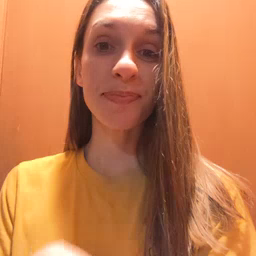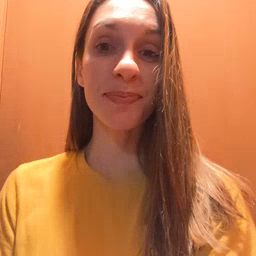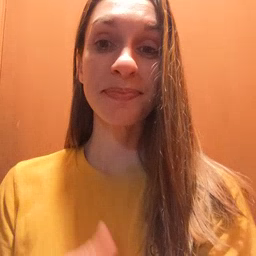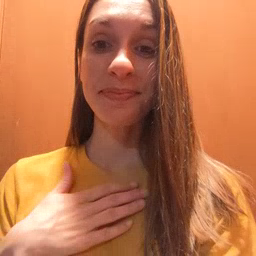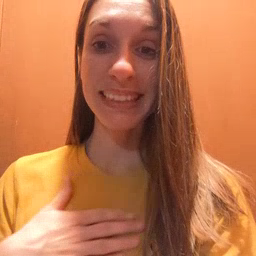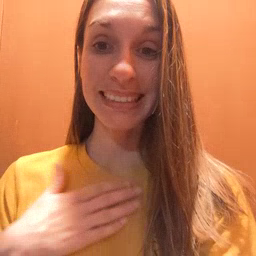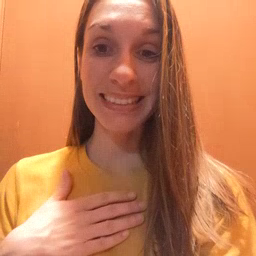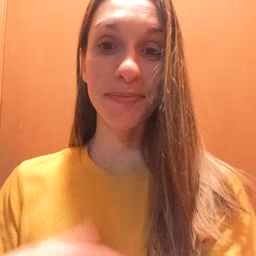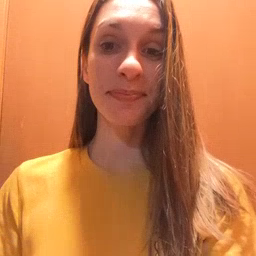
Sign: please